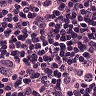
Metastatic tissue present: yes